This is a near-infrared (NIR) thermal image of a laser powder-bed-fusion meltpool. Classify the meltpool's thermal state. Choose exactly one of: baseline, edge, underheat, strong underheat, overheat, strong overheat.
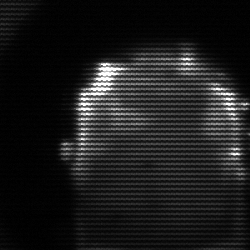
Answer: baseline